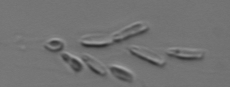
Label: Dinobryon